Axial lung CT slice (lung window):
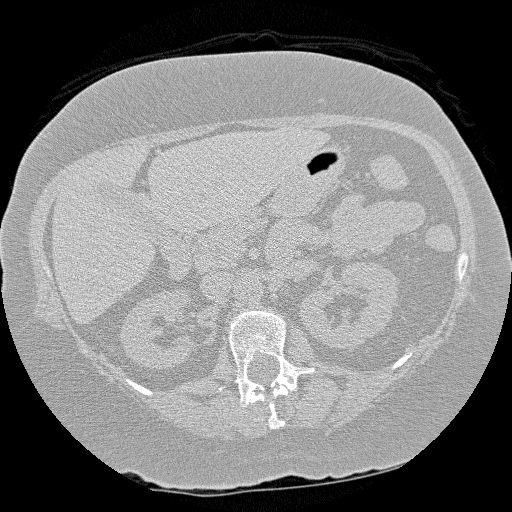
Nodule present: no